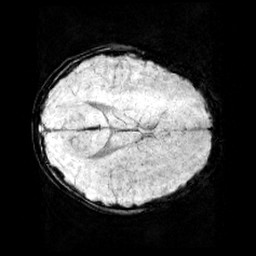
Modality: minIP
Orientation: axial
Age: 11
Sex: female
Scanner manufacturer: siemens
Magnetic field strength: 3 T
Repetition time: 0.027 s
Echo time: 0.02 s